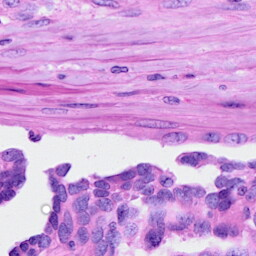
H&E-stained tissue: Ovarian